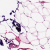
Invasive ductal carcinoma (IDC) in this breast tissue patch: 0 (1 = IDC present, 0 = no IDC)